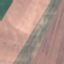
Land use / land cover class: AnnualCrop